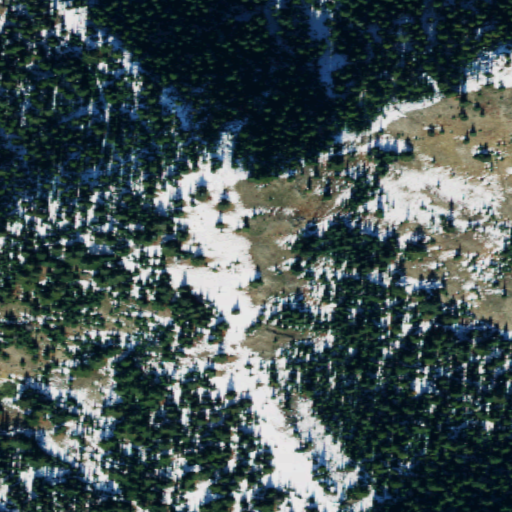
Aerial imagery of ridge(s) in Washington named No Name Ridge containing evergreen forest and grassland